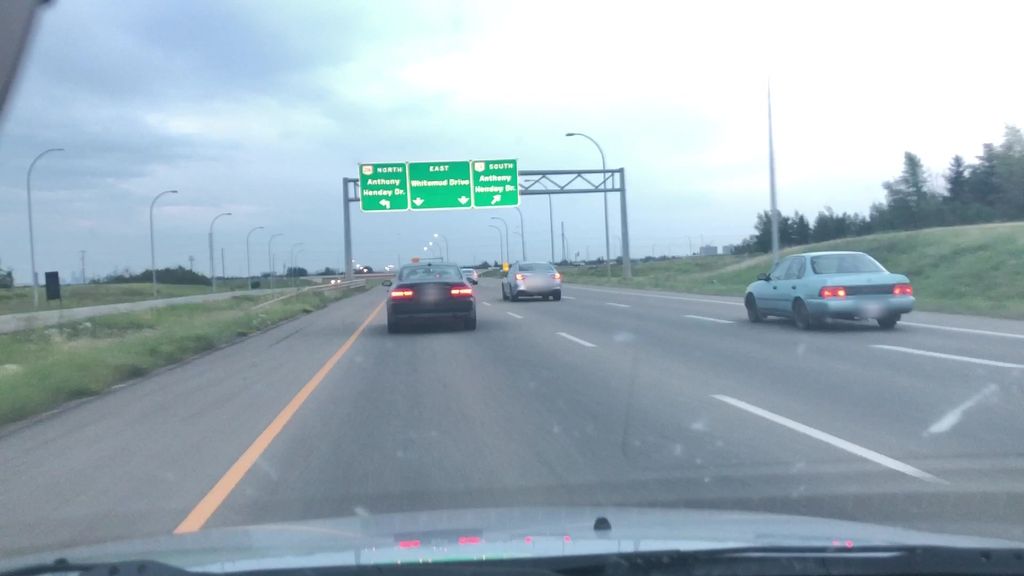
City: edmonton